高一 · 代数
若定义在 $\mathrm{R}$ 上的偶函数 $f(x)$ 满足 $f(x+2)=f(x)$, 且 $x \in[0,1]$ 时, $f(x)=x$, 则函数

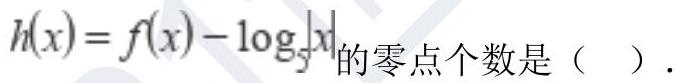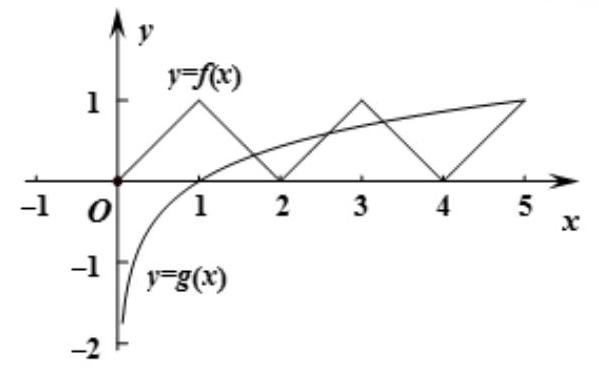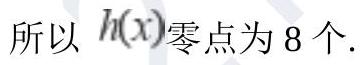
A. 2 个
B. 4 个
C. 6 个
D. 8 个
答案: D
解析: $\because f(x)$ 是定义在 $R$ 上的偶函数, 且 $x \in[0,1]$ 时, $f(x)=x$,

当 $x \in[-1,0]$ 时, $-x \in[0,1], f(-x)=-x, \therefore f(x)=-x$,

又 $f(x)_{\text {满足 }} f(x+2)=f(x)$,

所以 $f(x)$ 是周期为 2 的偶函数, 且 $f(x) \in[0,1]$,

令 $h(x)=0, f(x)=\log _{9}|x| \in[0,1], x \in[-5,-1] \cup[1,5]$,

设 $g(x)=\log _{f} x \mid$, 则 $g(x)$ 为偶函数,

所以 $h(x)$ 的零点的个数为 $f(x)$ 与 $g(x)$ 在 $[1,5]$ 上交点个数的两倍,

画出 $f(x), g(x)$ 在 $[1,5]$ 图象,

可得 $f(x)$ 与 $g(x)$ 在 $[1,5]$ 上交点个数为 4 个,

所以 $h(x)$ 零点为 8 个.

故答案为: D.

【分析】根据已知可得 $f(x)$ 是周期为 2 的偶函数, 令 $h(x)=0$, 转化为求出 $y=f(x)$ 图象与 $y=\log _{5}|x|$ 的图象交点的个数, 画出函数图象即可求解.